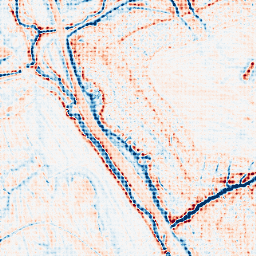
Category: edge_preserving
Decomposition family: anisotropic_diffusion
Decomposition parameters: iterations: 20
kappa: 10
gamma: 0.15
Upsampling method: sinc_blackman
Upsampling parameters: scale: 4
kernel_size: 4
Upsampling scale: 4